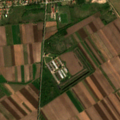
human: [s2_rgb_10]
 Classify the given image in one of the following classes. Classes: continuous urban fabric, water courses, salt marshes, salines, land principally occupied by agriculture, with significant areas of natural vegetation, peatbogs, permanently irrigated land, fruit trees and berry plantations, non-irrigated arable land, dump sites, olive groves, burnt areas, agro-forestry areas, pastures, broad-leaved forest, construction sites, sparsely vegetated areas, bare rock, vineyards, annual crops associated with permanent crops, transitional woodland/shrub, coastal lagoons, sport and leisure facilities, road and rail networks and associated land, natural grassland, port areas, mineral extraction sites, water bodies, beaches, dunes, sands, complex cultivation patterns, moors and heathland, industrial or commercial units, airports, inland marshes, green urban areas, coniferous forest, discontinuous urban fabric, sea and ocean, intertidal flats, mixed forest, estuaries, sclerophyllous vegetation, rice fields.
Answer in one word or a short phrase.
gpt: discontinuous urban fabric, non-irrigated arable land, complex cultivation patterns